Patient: sex M, age 72
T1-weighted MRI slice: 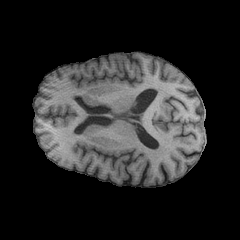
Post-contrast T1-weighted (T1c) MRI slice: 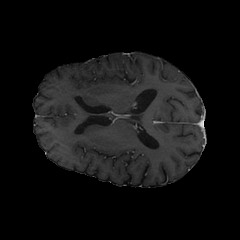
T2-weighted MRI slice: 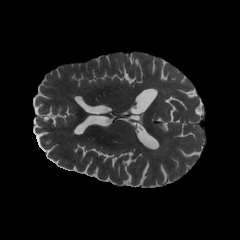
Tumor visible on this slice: no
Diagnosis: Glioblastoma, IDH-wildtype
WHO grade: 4